Question: I have created an application in AngularJS with a drop down with space in option using a filter. The application is working fine with the options in drop down with indentation space before the values but the problem is when a select an option which is having a space, the space is also shown in the view like as shown below

actually I want the indentation space within the drop-down options but only thing is that I don't want that space to be get displayed when selection shown above
can anyone please tell me some solution to prevent the space to display when selection
My code is as given below
<URL>
'''
<select>
<option ng-repeat="(key, value) in headers">{{value | space}}
</option>
</select>
'''
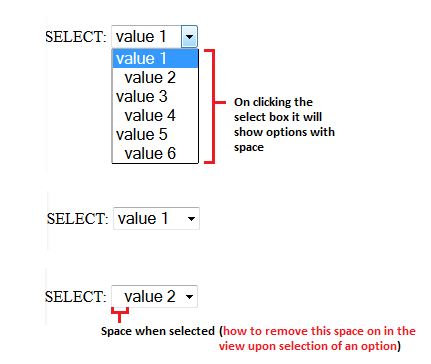
Answer: '''
<select ng-model="selectedValue" ng-change="selVal = selectedValue.trim(); selectedValue=selVal">
<option ng-if="selVal">{{selVal}}</option>
<option ng-repeat="(key, value) in headers" ng-if="selVal != value.value">
{{value | space}}
</option>
</select>
'''